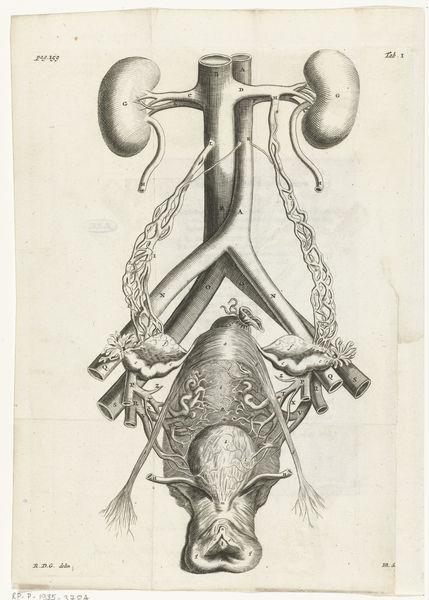
Titel: Anatomische afbeelding van de vrouwelijke geslachtsorganen en de nieren
Künstler: Hendrik Bary
Standort: Amsterdam
Institution: Rijksmuseum
Schlagwörter: bleistiftzeichnung, gefäße, innereien, eierstöcke, 259, tab. 1